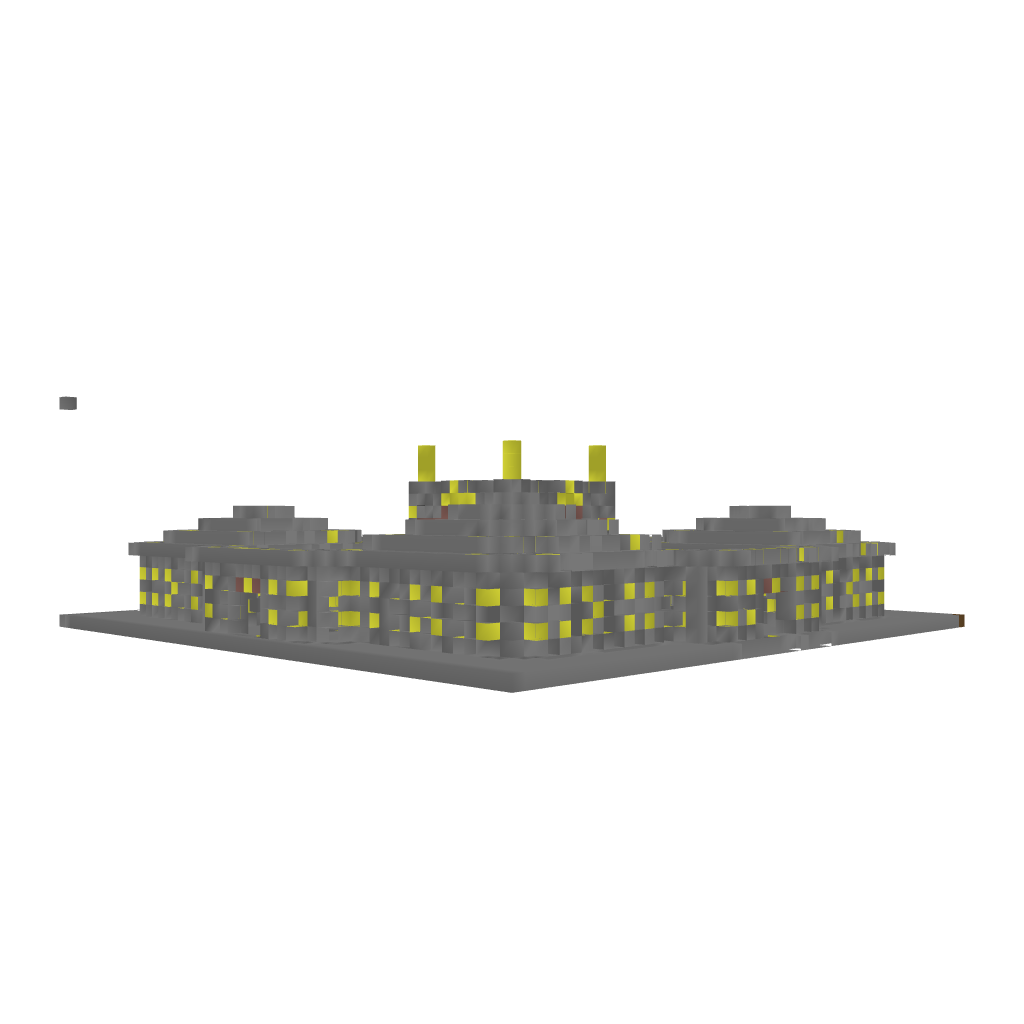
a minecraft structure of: Server Spawn Collection (6 Spawns!) good quality